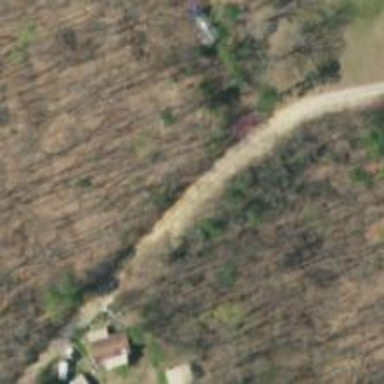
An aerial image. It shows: Unclassified road.